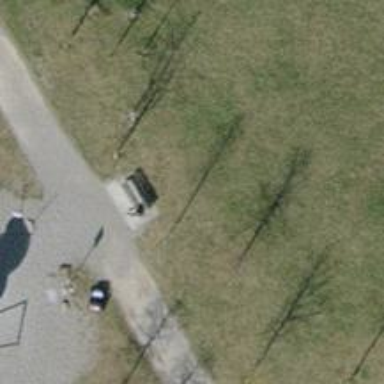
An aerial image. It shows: Bench.